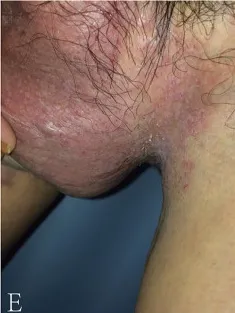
(D-F) Almost all of the warty papules subsided after 5 days of treatment.
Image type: medical_photograph (skin_photograph)